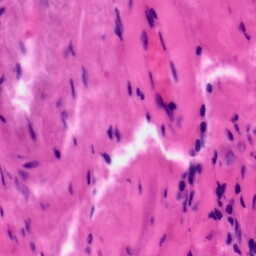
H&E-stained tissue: Tonsil